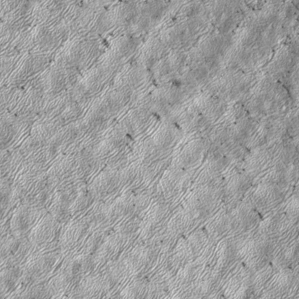
Label: frost